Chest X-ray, PA view. Patient: 54 years old, sex F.
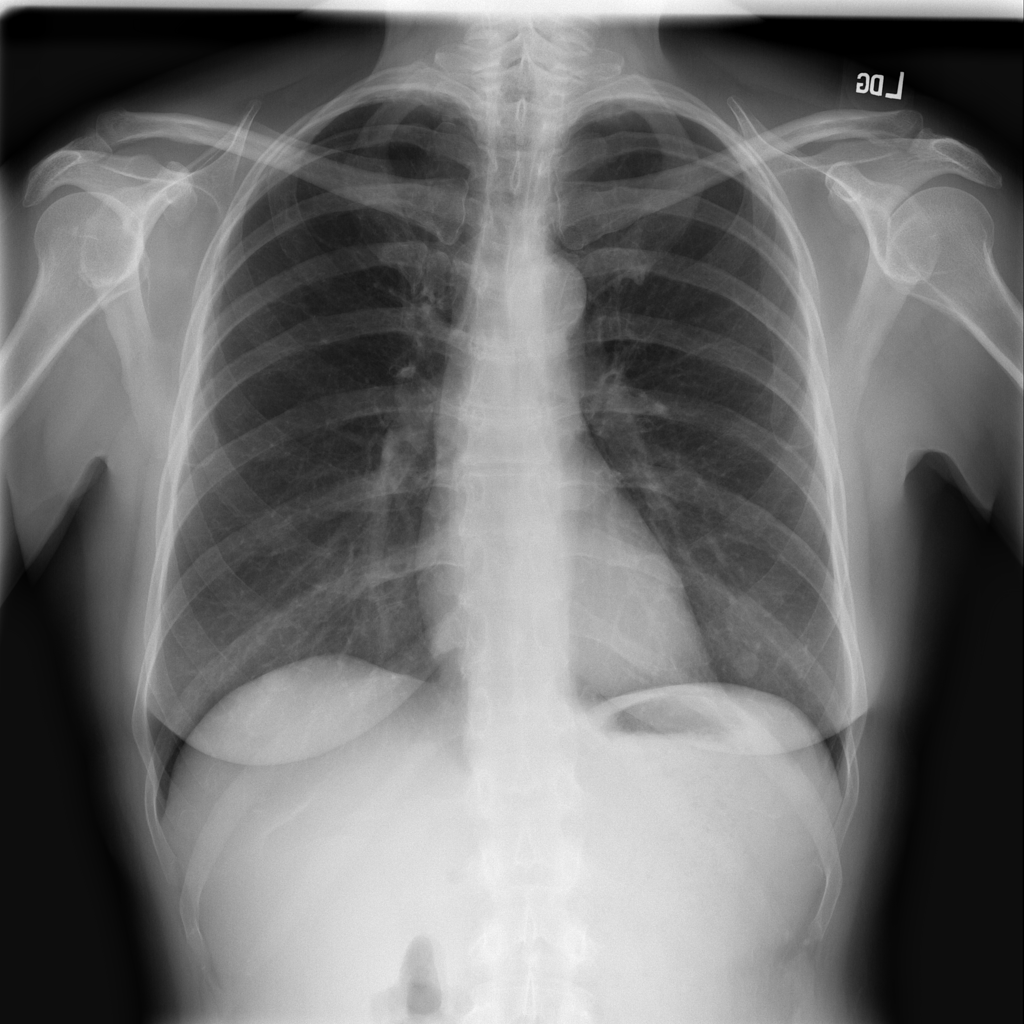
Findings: No Finding